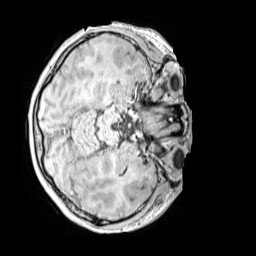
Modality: MP2RAGE
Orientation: axial
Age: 13
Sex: female
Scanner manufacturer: siemens
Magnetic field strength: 3 T
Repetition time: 4 s
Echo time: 0.00299 s